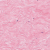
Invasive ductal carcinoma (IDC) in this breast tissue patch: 0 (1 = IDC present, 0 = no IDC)